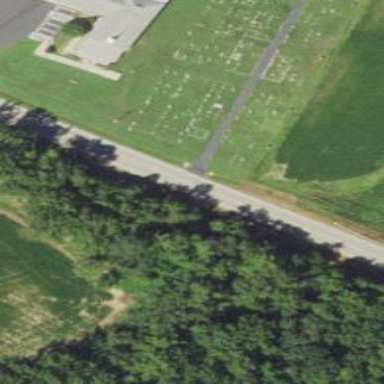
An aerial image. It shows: Graveyard used as cemetery.